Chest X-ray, AP view. Patient: 14 years old, sex M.
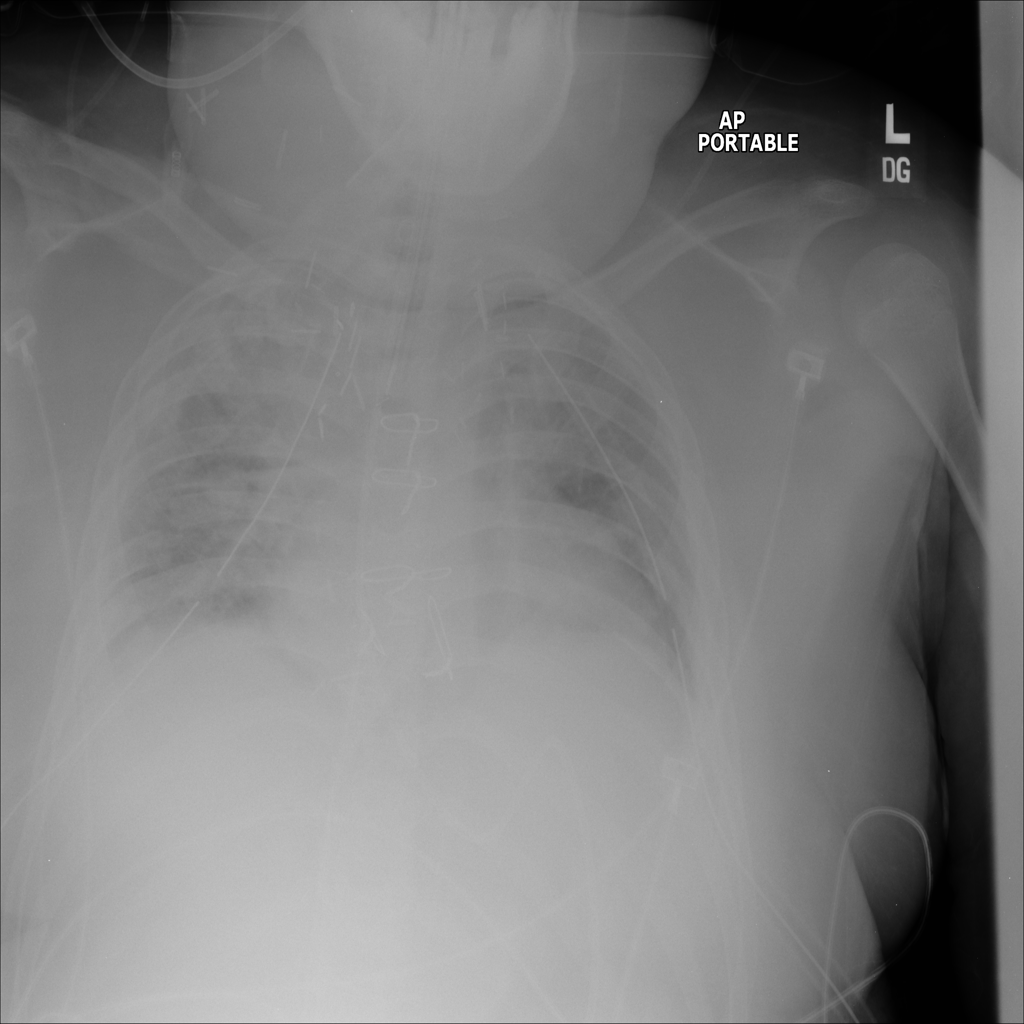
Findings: Infiltration